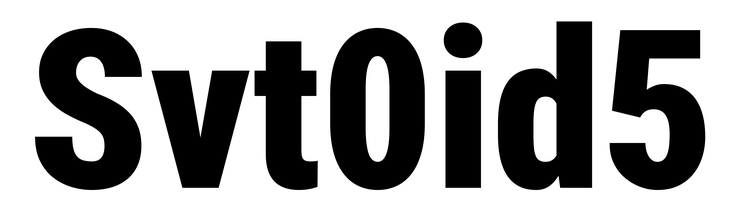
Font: Roboto_Condensed_Black